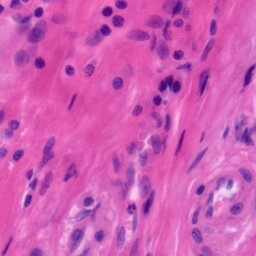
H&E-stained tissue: Tonsil